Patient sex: F
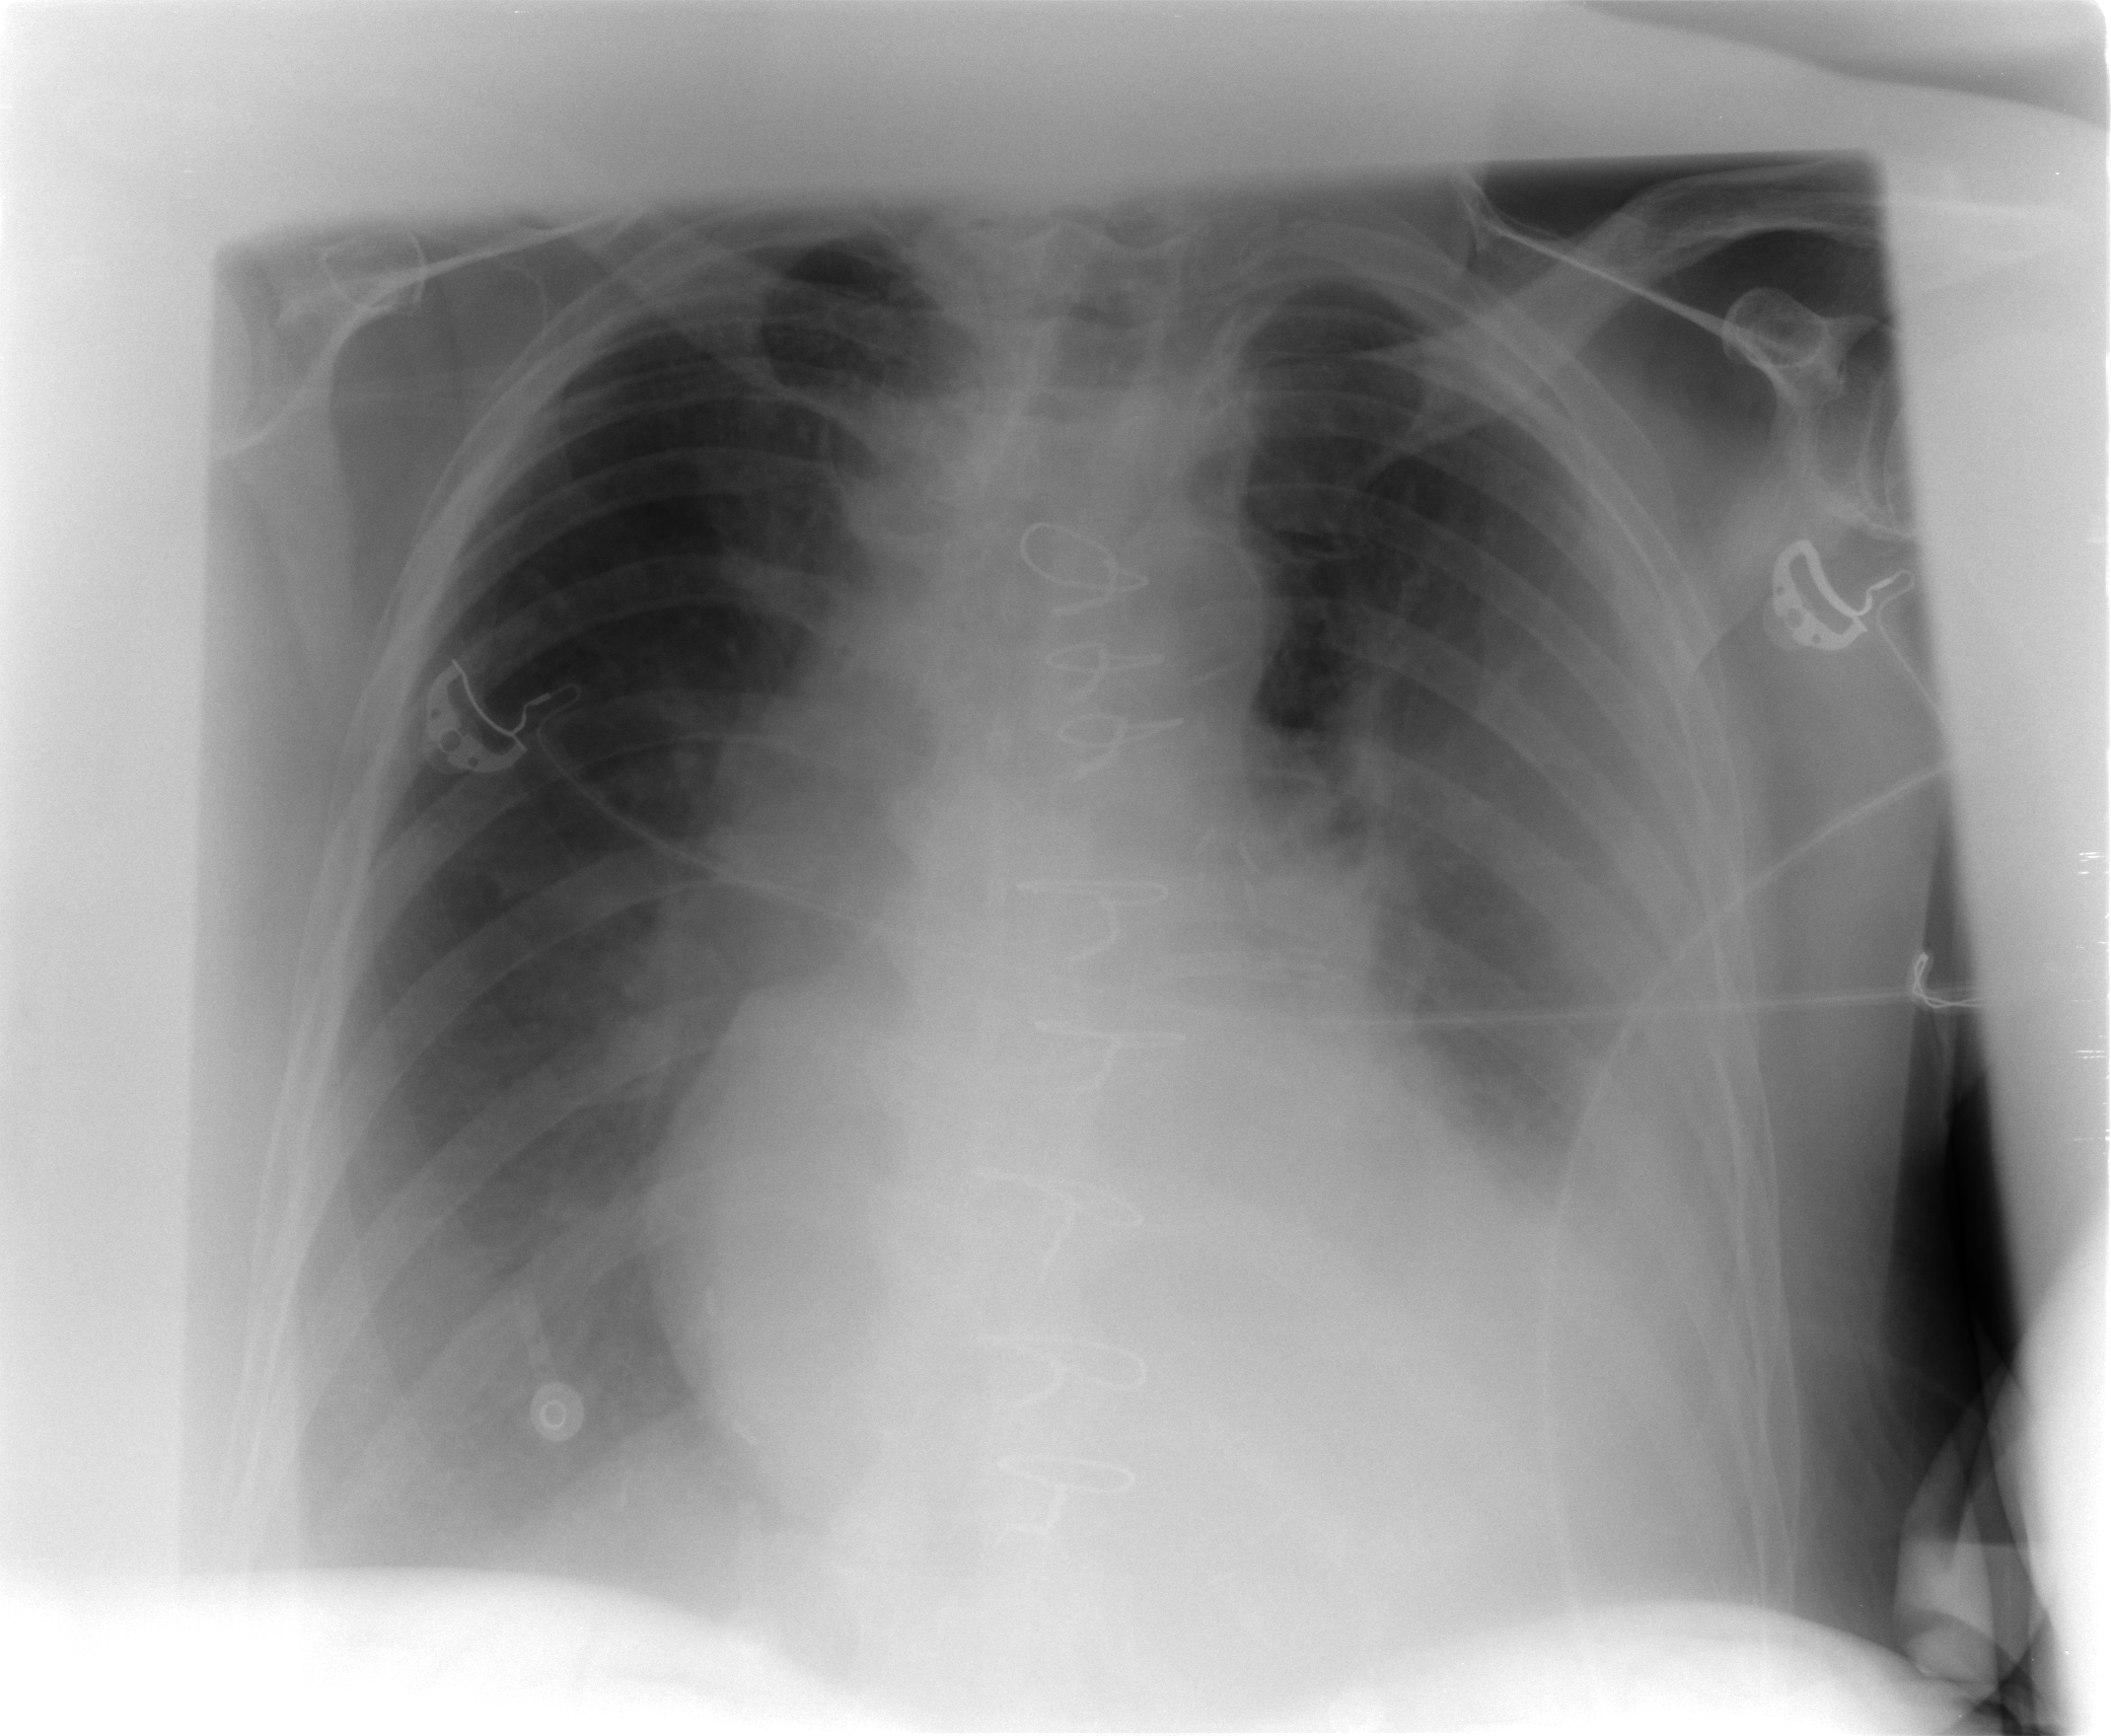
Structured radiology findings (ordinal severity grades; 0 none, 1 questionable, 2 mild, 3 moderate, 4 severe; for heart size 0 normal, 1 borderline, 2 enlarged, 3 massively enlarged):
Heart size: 2
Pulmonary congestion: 2
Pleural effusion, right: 2
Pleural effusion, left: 3
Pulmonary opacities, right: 0
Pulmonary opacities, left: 0
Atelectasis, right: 2
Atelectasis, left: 2